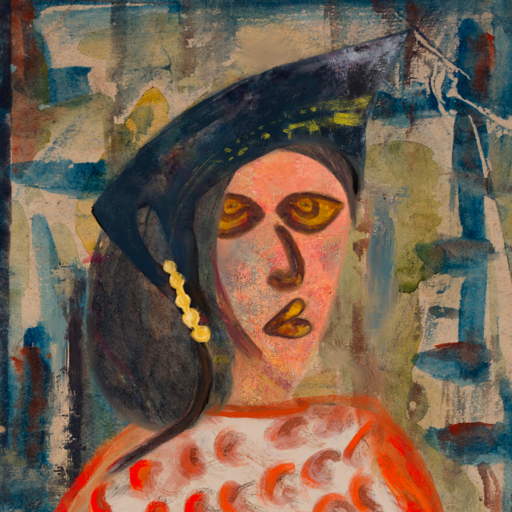
Background: Orphan, Head And Neck Side: Irani, Face Side: Comrade, Bust: Rupkatha, Hair Side: Gypsy_Mother, Head Accessory: Irani, Second Necklace: Blank, Necklace: Blank, Baby: Blank